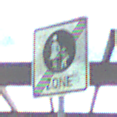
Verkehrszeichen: EndeFussgaengerzone
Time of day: Midday
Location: Outdoor (Nature)
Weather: PartlyCloudy
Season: NotSpecified
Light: Natural